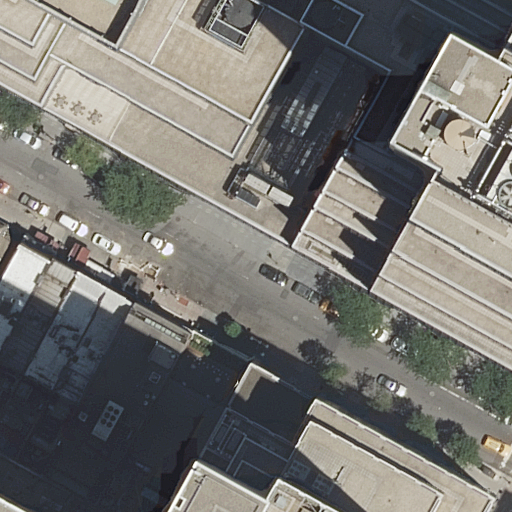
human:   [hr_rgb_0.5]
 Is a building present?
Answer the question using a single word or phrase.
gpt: yes

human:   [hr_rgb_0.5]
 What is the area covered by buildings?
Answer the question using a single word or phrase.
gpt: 6605m2

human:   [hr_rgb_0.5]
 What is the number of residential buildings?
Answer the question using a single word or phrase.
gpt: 8

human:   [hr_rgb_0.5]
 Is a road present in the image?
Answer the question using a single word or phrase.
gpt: yes

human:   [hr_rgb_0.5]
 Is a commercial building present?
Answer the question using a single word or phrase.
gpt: yes

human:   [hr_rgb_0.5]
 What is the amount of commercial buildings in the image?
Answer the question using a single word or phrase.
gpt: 2

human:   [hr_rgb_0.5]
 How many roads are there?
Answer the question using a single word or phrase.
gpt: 3

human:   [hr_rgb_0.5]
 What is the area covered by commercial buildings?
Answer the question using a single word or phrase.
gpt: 3718m2

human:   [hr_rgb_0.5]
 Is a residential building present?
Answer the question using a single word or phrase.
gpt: yes

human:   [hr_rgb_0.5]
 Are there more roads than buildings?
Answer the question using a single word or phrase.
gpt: no

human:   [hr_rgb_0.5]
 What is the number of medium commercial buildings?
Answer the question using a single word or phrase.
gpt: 0

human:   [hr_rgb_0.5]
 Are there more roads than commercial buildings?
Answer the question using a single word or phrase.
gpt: yes

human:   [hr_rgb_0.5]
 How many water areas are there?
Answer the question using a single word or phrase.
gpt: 0

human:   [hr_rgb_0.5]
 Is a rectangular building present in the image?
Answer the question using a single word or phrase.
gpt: yes

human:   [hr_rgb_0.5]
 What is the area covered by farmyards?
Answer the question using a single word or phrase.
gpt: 0m2

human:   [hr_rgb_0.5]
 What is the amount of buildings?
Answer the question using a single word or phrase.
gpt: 10

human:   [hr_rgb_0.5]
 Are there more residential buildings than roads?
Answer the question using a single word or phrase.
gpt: yes

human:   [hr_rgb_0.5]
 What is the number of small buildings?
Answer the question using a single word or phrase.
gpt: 1

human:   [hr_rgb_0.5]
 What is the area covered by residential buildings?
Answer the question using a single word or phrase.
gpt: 2887m2

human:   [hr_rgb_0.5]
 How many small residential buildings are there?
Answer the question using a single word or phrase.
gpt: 1

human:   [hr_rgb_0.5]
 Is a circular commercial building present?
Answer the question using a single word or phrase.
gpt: no

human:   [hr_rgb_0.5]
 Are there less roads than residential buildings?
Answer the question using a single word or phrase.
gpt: yes

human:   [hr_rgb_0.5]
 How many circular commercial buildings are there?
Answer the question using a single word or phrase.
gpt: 0

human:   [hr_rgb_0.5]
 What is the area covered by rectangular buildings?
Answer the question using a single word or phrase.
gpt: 4990m2

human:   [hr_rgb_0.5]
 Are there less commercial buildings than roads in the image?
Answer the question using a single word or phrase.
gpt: yes

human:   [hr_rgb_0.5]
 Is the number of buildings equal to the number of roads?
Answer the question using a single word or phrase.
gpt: no

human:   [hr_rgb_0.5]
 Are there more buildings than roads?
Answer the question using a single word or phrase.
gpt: yes

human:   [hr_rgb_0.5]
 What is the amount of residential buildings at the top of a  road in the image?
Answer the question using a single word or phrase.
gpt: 1

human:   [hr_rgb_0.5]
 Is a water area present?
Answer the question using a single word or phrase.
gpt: no

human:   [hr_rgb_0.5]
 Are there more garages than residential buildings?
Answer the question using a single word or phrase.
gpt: no

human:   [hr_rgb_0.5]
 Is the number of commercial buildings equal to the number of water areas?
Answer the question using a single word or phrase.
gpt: no

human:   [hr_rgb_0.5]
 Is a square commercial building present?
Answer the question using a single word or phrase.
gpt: no

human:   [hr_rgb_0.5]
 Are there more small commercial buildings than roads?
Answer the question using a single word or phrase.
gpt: no

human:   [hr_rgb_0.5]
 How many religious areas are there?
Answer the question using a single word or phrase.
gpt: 0

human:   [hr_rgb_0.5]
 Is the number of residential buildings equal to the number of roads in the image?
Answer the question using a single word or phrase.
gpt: no

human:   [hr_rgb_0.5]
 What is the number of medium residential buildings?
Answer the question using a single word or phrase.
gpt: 5

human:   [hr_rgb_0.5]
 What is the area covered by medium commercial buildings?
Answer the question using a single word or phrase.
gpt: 0m2

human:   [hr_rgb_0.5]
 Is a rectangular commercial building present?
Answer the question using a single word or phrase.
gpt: yes

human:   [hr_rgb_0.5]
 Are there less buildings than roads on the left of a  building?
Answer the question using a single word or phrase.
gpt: no

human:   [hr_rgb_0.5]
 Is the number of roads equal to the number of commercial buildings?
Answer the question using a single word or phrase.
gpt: no

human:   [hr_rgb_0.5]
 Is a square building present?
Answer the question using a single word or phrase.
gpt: no

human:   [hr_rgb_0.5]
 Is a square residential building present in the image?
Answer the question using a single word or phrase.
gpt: no

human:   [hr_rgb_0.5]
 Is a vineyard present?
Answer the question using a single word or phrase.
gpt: no

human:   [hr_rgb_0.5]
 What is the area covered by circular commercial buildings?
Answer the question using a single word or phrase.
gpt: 0m2

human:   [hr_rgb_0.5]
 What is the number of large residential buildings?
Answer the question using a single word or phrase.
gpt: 2

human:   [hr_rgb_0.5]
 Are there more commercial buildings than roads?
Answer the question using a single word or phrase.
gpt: no

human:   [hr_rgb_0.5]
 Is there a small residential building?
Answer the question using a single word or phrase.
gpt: yes

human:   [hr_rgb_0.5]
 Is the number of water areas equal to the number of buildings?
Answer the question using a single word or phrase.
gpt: no

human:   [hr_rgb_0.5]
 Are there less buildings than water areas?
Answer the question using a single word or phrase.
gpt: no

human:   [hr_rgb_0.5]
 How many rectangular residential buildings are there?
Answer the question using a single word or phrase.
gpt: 6

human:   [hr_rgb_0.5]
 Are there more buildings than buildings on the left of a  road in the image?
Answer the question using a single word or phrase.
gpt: yes

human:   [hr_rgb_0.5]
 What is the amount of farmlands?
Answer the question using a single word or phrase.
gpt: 0

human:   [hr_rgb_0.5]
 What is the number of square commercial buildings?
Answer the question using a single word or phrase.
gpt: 0

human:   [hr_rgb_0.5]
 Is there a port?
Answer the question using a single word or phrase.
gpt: no

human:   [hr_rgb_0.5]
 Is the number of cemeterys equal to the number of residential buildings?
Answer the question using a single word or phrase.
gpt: no

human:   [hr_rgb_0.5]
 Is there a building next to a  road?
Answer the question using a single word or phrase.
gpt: yes

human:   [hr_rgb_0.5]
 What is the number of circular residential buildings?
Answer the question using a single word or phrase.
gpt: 0

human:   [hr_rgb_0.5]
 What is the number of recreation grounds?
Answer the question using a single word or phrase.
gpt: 0

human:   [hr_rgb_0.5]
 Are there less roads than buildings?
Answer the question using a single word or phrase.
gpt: yes

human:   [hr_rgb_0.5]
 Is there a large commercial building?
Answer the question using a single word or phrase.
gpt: yes

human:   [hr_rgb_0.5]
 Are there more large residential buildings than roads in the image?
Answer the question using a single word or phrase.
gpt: no

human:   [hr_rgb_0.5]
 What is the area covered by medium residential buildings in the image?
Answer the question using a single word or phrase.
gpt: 1248m2

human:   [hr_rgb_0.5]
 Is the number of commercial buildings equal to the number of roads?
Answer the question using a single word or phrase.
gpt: no

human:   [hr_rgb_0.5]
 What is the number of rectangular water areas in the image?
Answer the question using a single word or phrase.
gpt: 0